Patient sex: M
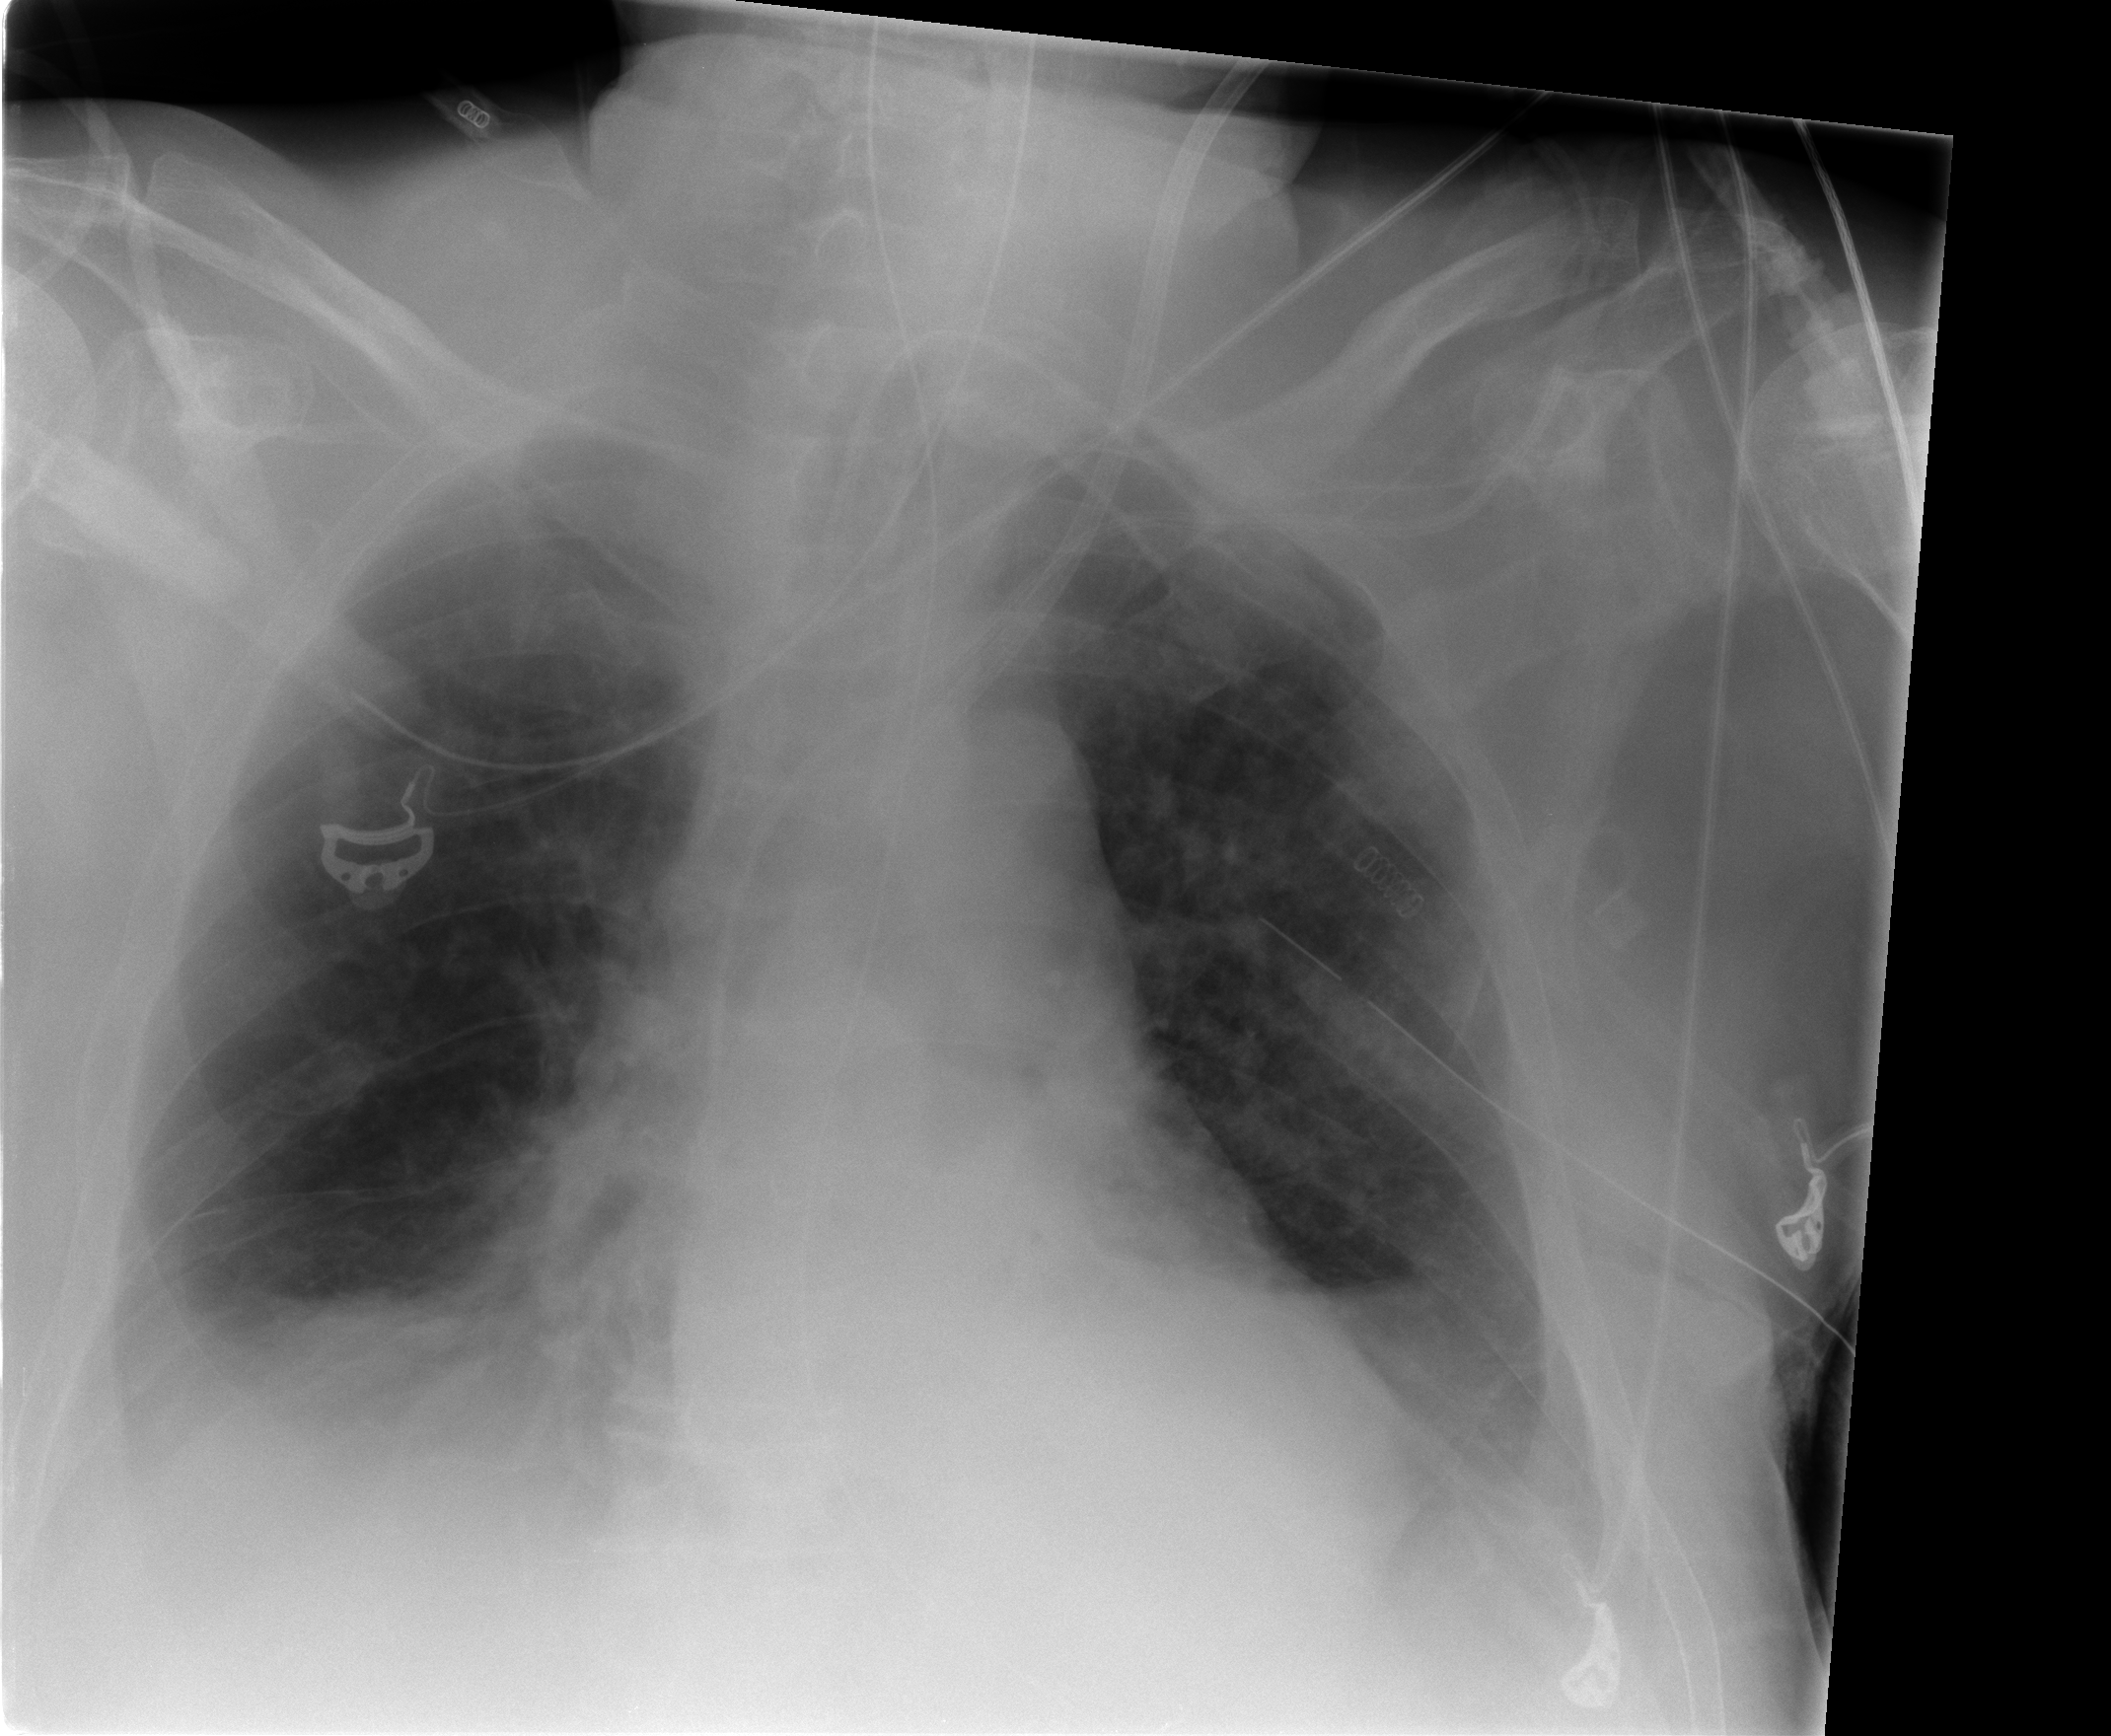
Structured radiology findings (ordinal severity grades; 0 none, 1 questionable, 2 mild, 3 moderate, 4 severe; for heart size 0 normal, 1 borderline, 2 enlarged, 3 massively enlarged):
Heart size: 0
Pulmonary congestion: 0
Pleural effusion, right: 1
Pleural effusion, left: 1
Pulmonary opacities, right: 2
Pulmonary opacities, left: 1
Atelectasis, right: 2
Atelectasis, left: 2